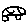
Label: car